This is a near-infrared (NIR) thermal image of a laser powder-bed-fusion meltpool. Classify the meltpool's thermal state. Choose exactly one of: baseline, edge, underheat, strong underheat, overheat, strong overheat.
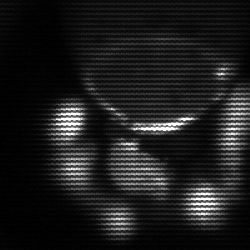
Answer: edge